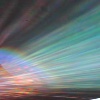
Label: sunburn